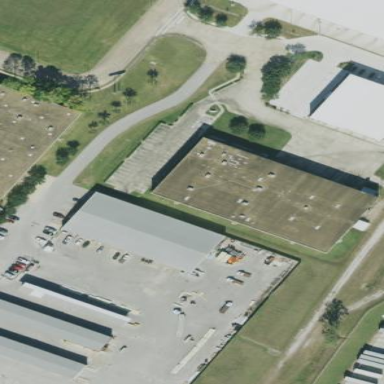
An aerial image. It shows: Warehouse building.